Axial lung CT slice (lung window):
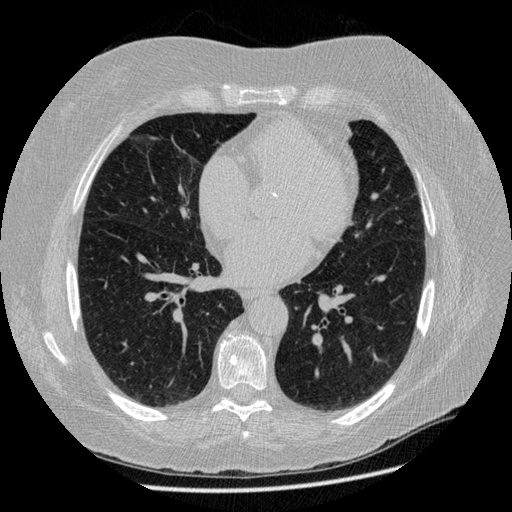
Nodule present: no